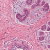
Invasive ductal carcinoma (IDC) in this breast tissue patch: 0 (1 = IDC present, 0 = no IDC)